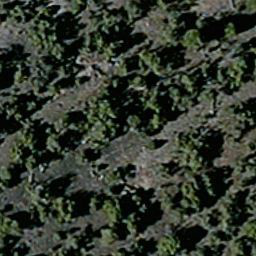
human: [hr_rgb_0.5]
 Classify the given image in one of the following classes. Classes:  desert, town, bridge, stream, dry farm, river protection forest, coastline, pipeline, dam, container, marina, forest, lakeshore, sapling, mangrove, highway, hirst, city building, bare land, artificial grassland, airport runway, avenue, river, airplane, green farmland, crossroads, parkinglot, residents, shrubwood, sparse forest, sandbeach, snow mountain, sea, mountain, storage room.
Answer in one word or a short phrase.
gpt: sparse forest